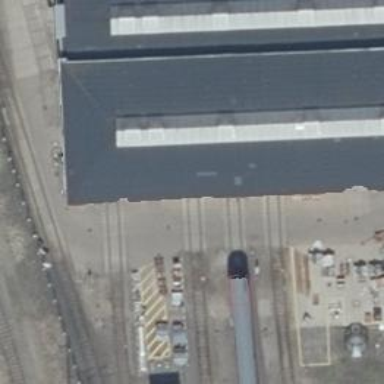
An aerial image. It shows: Signal on the railway track. It is positioned in the track.